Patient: sex M, age 81
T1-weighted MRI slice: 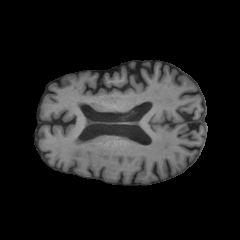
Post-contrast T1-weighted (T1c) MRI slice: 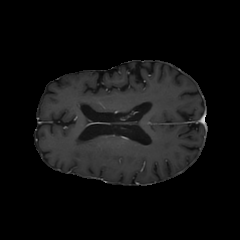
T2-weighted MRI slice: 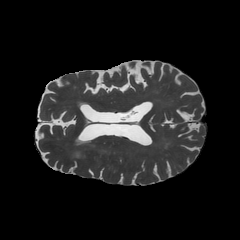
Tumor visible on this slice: yes
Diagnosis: Glioblastoma, IDH-wildtype
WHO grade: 4